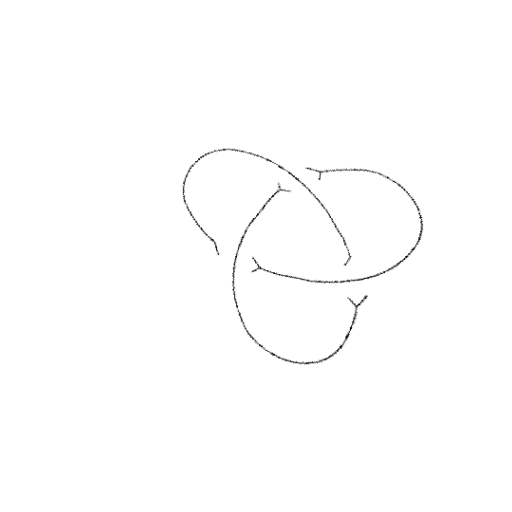
Crossing number: 3